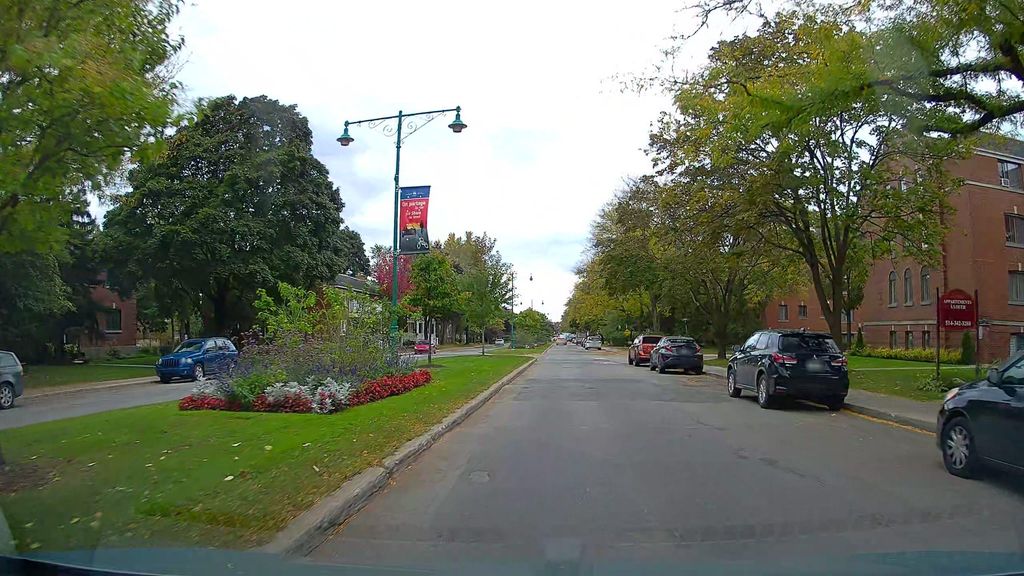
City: montreal